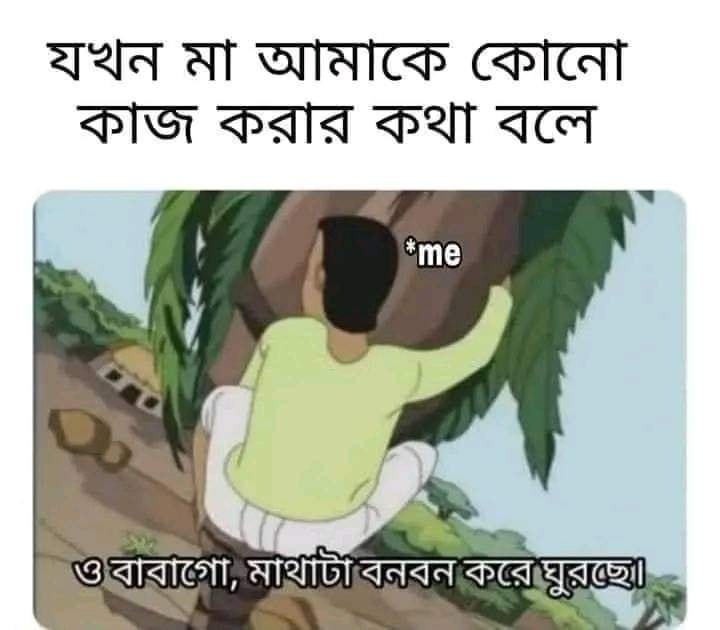
Text: যখন মা আমাকে কোনো কাজ করার কথা বলে ও বাবাগো মাথাটা বনবন করে ঘুরছে
Label: Non Hate